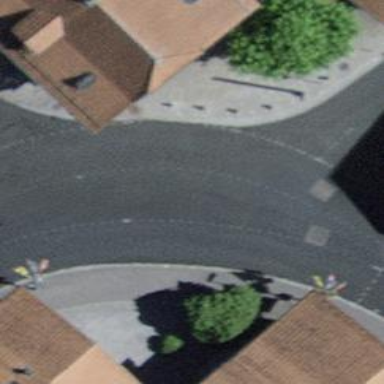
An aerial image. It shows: Secondary road with asphalt surface and sidewalks on both sides.